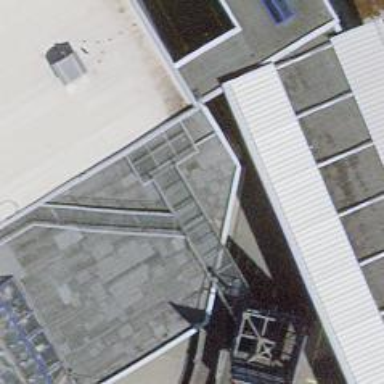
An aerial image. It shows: Multi-storey parking entrance.